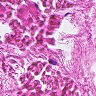
Metastatic tissue present: no